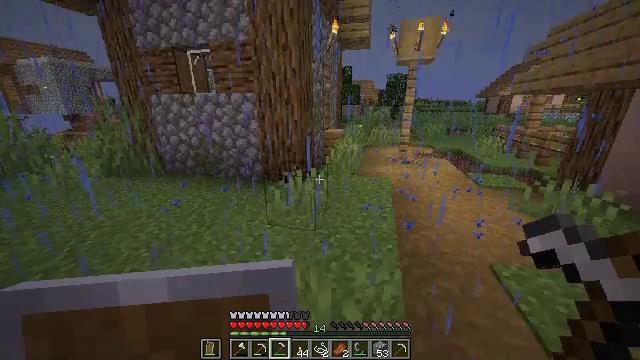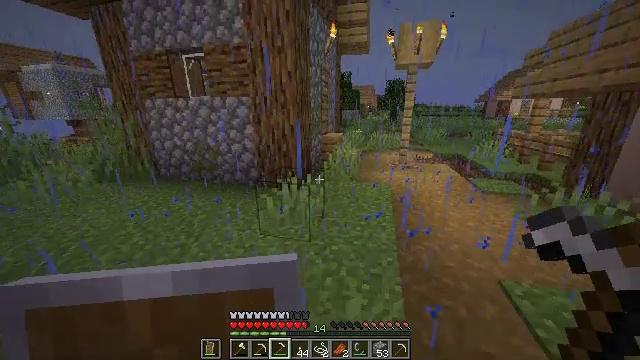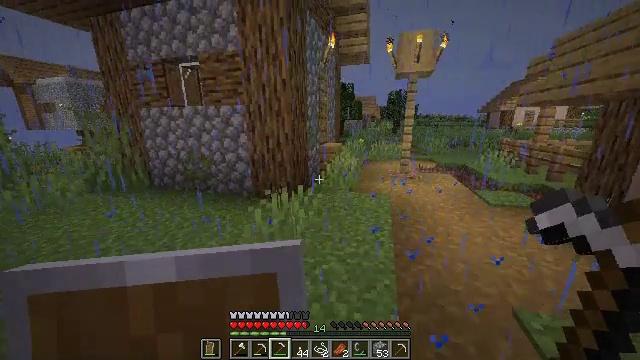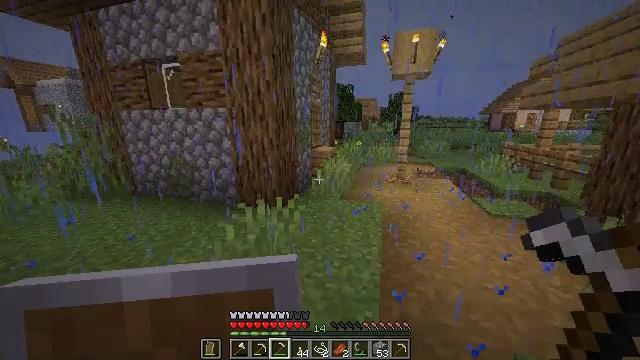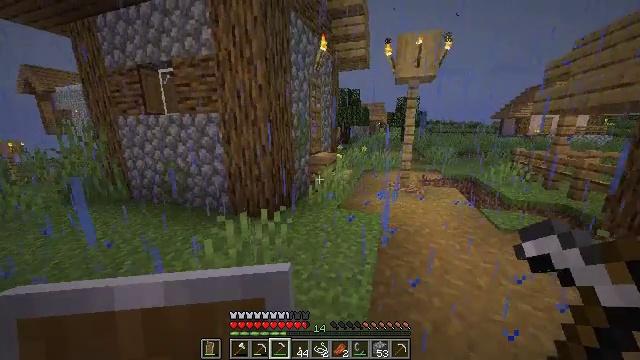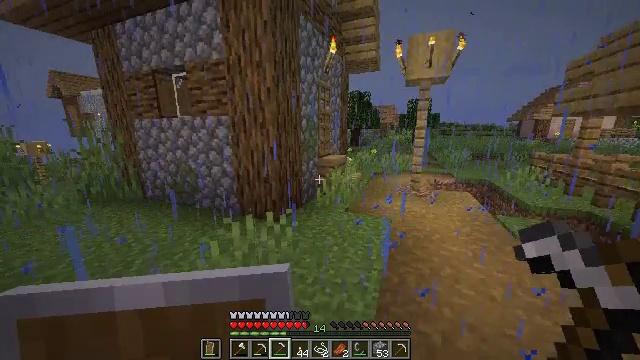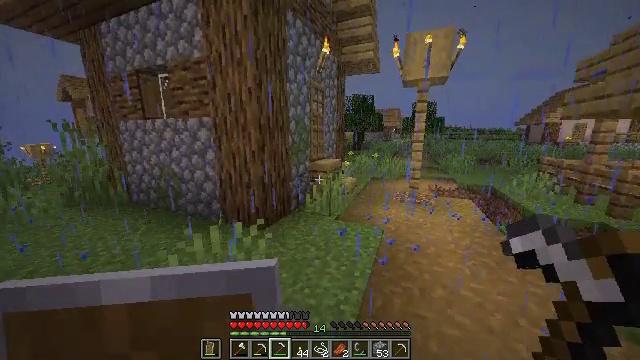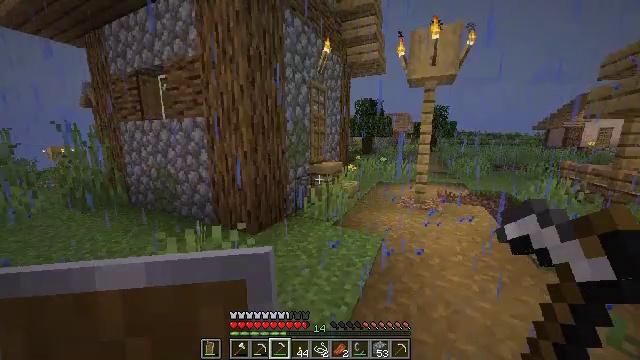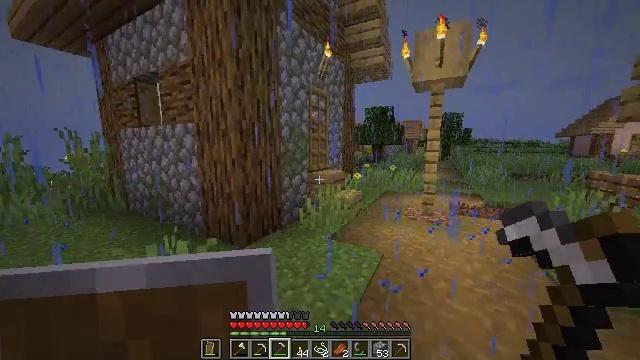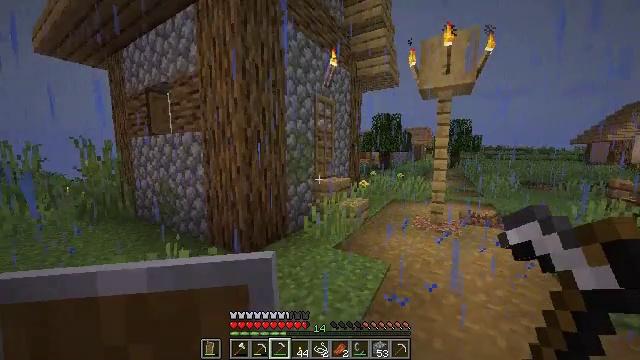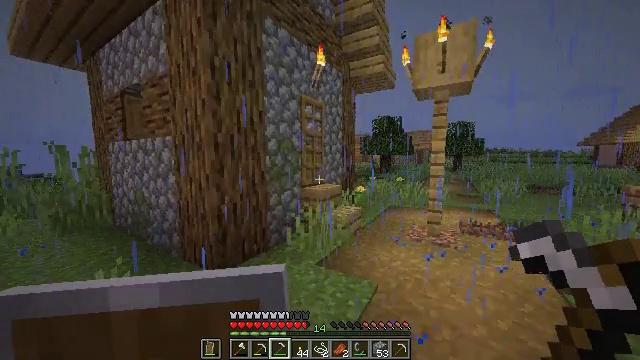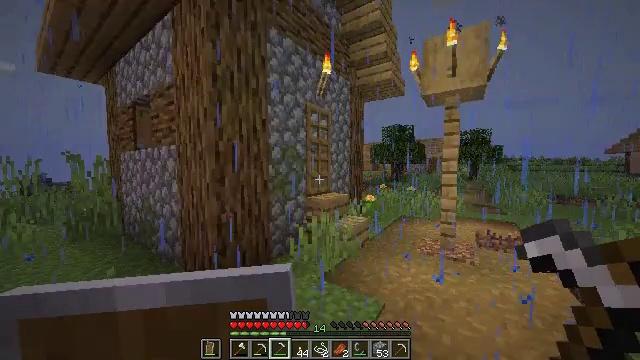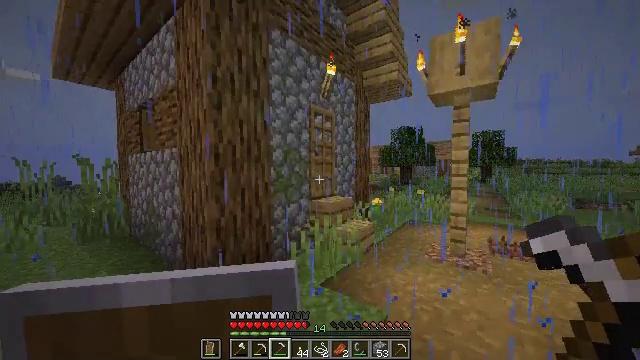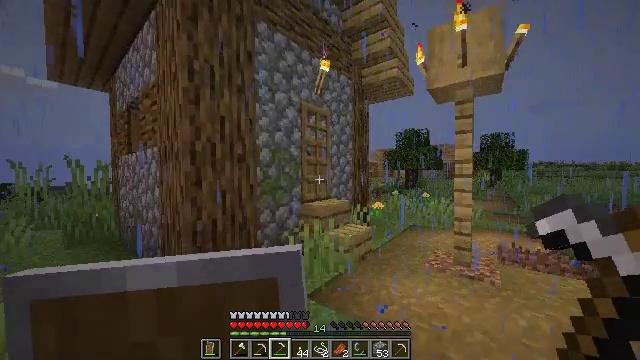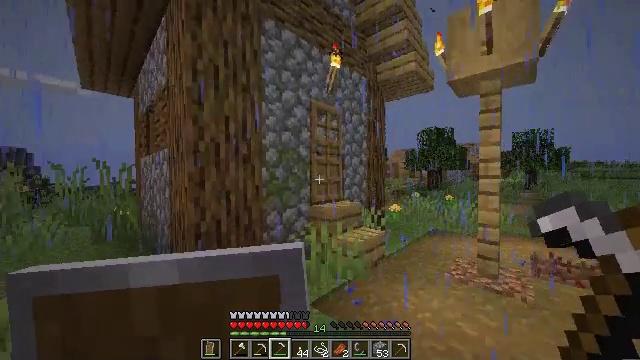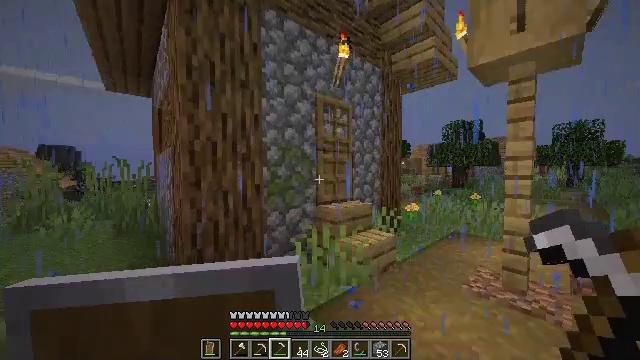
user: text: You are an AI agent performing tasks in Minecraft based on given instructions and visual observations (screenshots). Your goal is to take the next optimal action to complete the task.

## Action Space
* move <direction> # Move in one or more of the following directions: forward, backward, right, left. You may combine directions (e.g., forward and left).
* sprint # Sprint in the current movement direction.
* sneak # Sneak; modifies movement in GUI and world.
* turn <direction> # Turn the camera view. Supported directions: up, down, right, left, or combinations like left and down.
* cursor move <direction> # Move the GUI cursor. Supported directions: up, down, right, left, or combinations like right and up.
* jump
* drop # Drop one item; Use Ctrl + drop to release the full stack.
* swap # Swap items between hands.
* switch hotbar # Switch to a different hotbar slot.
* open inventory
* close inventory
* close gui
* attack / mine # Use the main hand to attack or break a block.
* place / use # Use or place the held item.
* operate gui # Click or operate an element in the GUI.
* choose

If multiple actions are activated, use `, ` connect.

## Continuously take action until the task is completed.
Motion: motion action
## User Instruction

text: Attack the white bed to collect it.
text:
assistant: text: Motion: move forward and move right, sprint
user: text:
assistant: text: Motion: move forward and move right, sprint, turn left and up
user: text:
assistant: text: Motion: move forward and move right, sprint
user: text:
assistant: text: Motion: move forward and move right, sprint, turn left and up
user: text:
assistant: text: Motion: move forward and move right, sprint, turn left
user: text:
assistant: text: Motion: move forward and move right, sprint, turn left
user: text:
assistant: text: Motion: move forward and move right, sprint, turn left and up
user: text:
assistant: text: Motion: move forward and move right, sprint, turn left and up
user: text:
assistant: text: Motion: move forward and move right, sprint, turn left and up
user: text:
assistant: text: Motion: move forward and move right, sprint, turn up
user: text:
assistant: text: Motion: move forward and move right, turn left and up
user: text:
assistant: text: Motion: move forward and move right, turn left
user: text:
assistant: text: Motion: move forward and move right, turn left
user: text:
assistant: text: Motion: move forward and move right, turn left
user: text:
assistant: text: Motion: move forward and move right, turn left
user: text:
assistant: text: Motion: move forward and move right, turn left
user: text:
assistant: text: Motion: move forward and move right, turn left
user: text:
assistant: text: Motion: move forward and move right, turn left
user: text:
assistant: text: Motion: move forward and move right, turn left
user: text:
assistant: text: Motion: move forward and move right, turn left
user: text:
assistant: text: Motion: move forward and move right, turn left and down, use / place
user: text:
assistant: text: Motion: move forward
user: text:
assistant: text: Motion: move forward
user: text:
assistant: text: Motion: move forward
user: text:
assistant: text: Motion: move forward and move right
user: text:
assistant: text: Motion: move forward and move right, turn left and down, use / place
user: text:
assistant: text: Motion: move forward, use / place
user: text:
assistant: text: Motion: move forward
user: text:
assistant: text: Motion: move forward
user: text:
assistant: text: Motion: move forward, turn left and down